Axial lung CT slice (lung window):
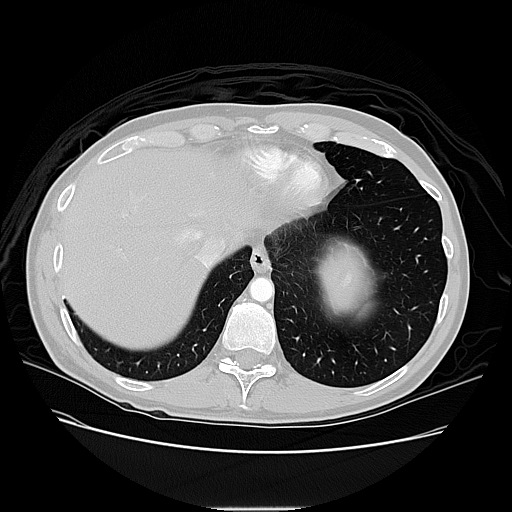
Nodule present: no